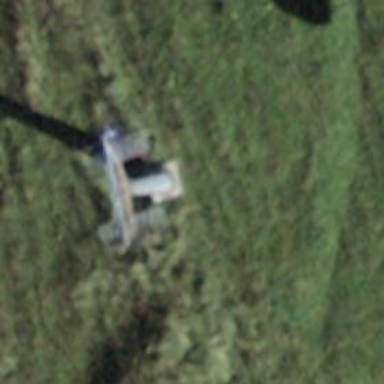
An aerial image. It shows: Pylon used for aerialway.